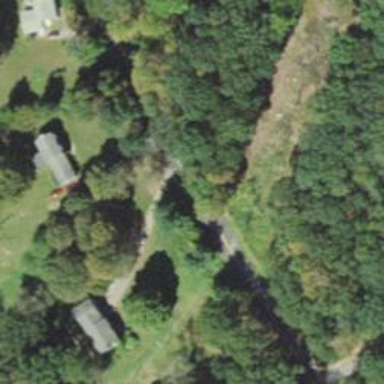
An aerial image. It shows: Residential driveway used as service road.